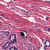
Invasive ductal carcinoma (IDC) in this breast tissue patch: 0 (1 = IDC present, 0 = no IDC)